Interaction volume radius: 10 \u00c5
Interaction volume height: 25 \u00c5
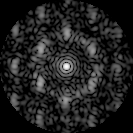
Disorder parameter: 0.6427